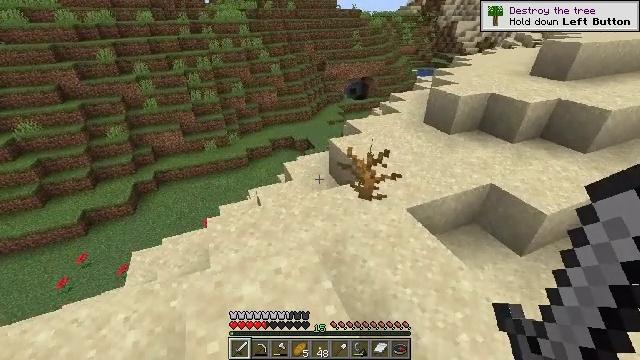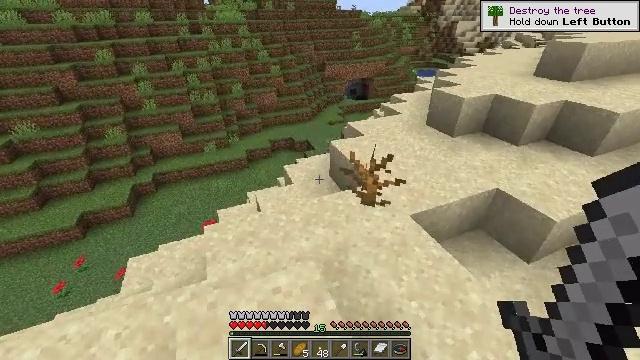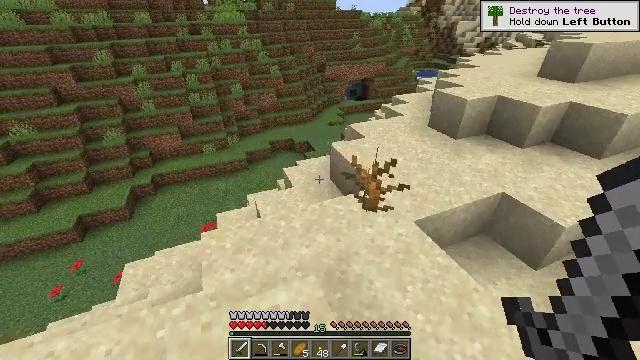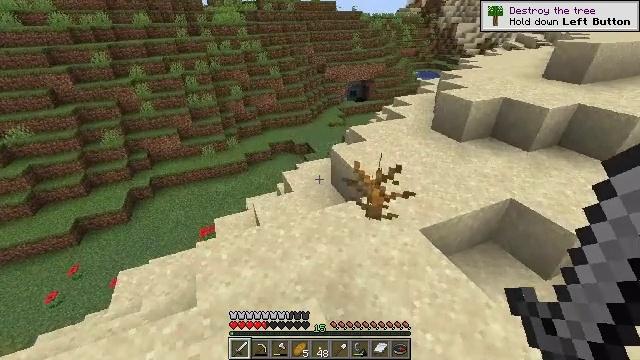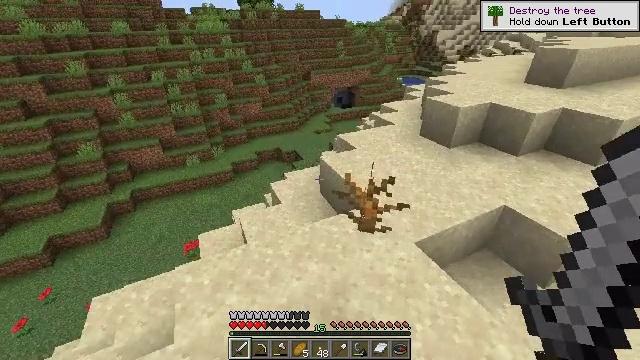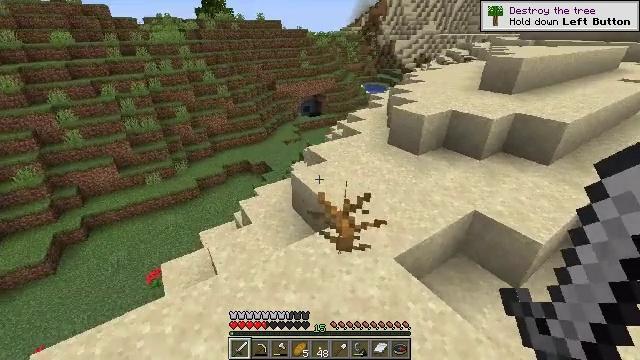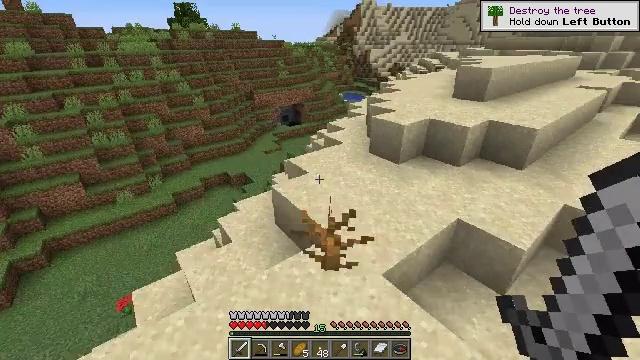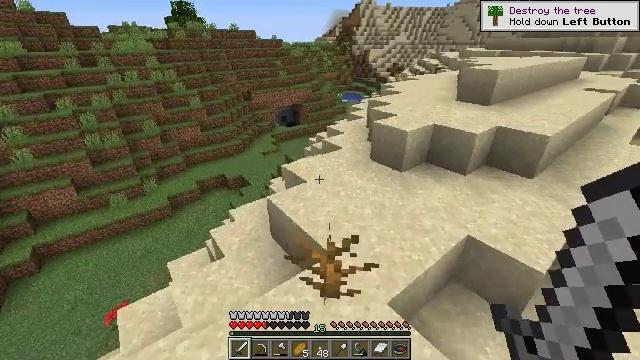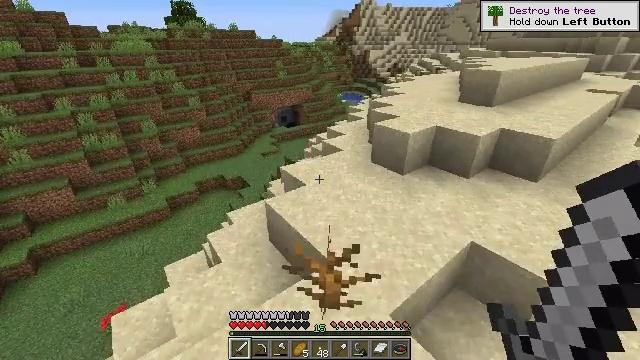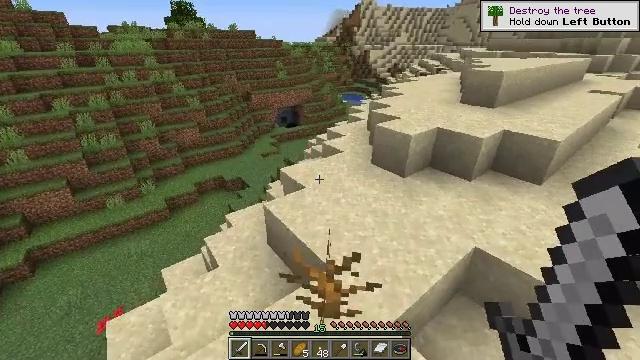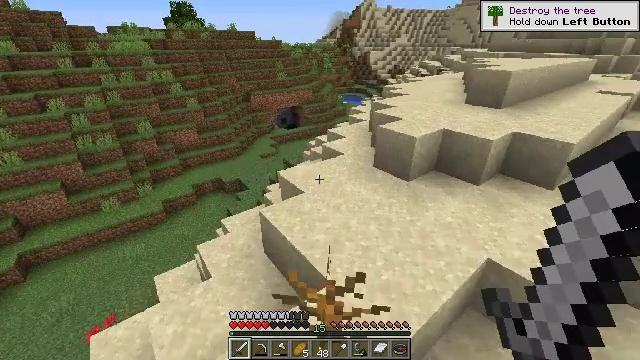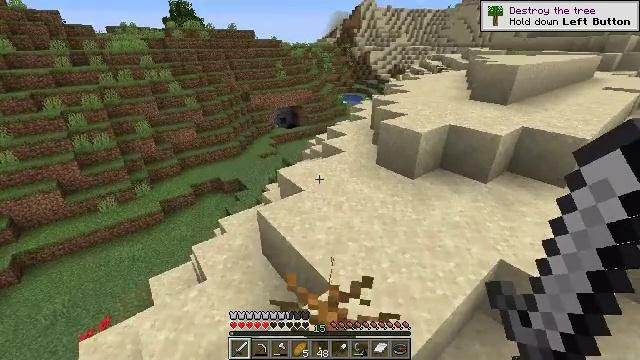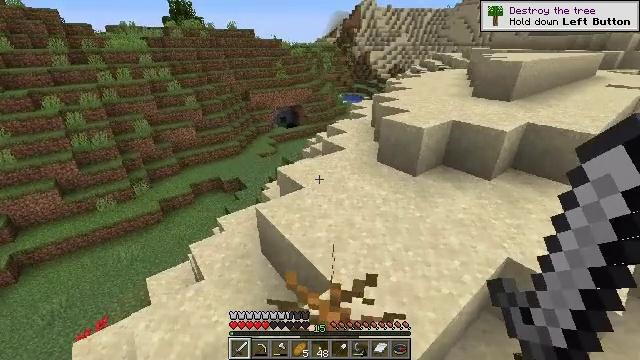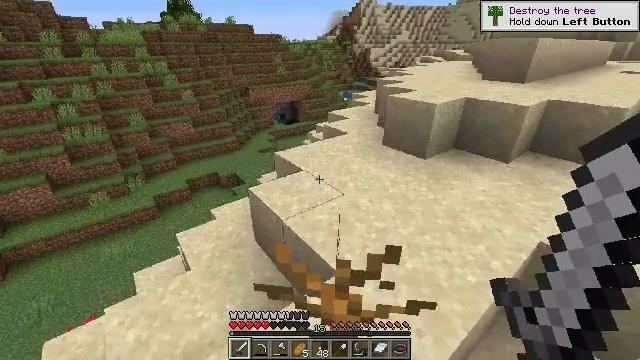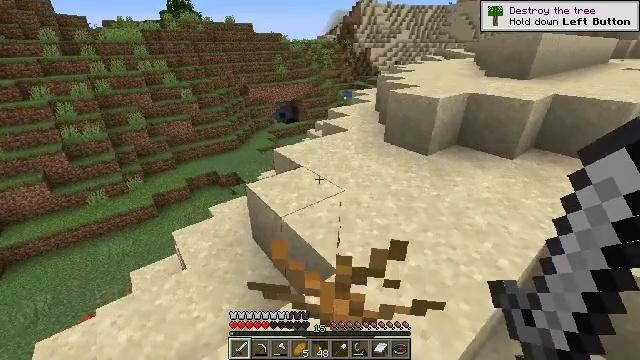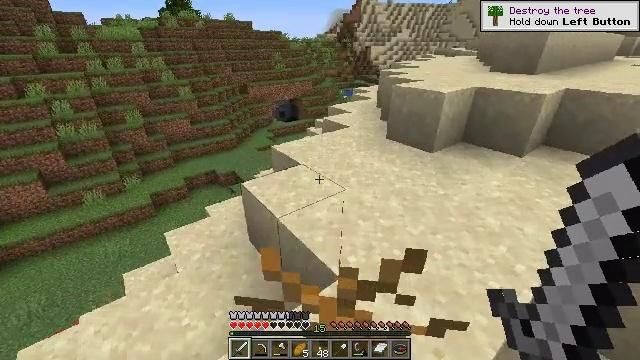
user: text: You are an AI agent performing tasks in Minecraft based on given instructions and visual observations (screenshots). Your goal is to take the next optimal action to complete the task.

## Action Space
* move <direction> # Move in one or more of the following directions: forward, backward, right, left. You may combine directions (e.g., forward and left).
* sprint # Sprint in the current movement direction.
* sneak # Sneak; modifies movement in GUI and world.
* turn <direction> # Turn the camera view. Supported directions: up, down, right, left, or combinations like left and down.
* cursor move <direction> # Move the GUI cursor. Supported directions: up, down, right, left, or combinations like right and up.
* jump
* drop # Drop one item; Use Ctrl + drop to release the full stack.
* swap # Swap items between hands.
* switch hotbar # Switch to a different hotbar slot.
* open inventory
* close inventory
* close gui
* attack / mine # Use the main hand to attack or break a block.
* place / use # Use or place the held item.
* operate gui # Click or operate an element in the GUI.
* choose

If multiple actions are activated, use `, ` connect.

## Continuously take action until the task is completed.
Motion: motion action
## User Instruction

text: Mine the dead bush in the desert.
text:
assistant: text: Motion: move forward
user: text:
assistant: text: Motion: move forward
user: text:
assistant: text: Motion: move forward
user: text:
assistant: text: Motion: move forward, turn right and up
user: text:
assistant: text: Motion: move forward, turn right and up
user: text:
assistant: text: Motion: move forward, turn right and up
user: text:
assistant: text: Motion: move forward
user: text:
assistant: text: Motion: move forward
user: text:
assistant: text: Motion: move forward
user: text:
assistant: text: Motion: move forward
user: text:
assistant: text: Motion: move forward
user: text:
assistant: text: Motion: move forward
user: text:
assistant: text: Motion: move forward
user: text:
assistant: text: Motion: move forward
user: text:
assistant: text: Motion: move forward
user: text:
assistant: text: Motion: move forward, turn right
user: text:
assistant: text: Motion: move forward, turn right and up
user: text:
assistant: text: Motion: move forward, turn right and up
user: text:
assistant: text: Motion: move forward, turn right and up
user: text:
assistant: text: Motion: move forward
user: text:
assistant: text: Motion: move forward
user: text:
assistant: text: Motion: move forward
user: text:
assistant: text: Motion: move forward
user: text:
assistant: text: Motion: move forward
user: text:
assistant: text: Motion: move forward, turn right
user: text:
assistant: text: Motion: move forward, turn right and up
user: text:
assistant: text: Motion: move forward, turn right
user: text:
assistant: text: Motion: move forward, turn right and up
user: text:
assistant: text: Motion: move forward
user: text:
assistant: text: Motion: move forward, jump